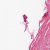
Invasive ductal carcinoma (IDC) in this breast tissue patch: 0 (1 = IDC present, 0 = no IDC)